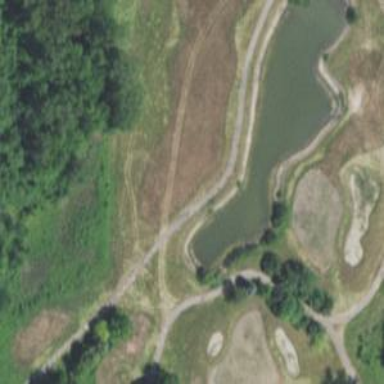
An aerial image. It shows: Grassy area designated as golf fairway.